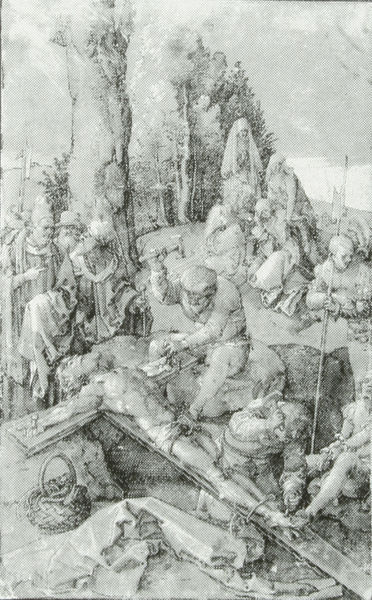
Titel: Grüne Passion - Kreuzanheftung
Künstler: Albrecht Dürer
Standort: Wien
Institution: Albertina
Schlagwörter: baum, berg, dunkel, gemälde, himmel, mann, nackt, weiß, wolken, bäume, frauen, menschen, frau, grau, hell, männer, schwarz, szene, zeichnung, schleier, tuch, wiese, menge, bibel, johannes, trauer, baumstamm, horizont, hügel, stamm, gewand, mantel, strick, personen, wald, anhöhe, arbeit, beine, holzschnitt, liegen, stab, zuschauer, fahne, fels, grafik, bischof, lanze, soldaten, korb, faltenwurf, liegend, nagel, nägel, lendentuch, kreuz, seil, weinen, druck, druckgraphik, lithographie, schwarz-weiß, radierung, stich, häscher, soldat, volk, schraffiert, gebet, römer, christus, jesus, kreuzigung, einfarbig, hammer, hämmern, leid, schmerz, hellebarde, speer, undeutlich, maria, kupferstich, magdalena, bau, maria magdalena, trauernde, schlagen, biblisch, shwarz, baumstumpf, marien, knecht, historisch, juden, errichtung, golgotha, schächer, folter, golgatha, ölberg, kalvarienberg, christus am kreuz, schergen, nazareth, kruz, stcih, einschlagen, kreuzaufrichtung, menswchen, nagelung, schädelstätte, golgota, nageln, anbinden, laurentius, annageln, huwgel, kontraßt